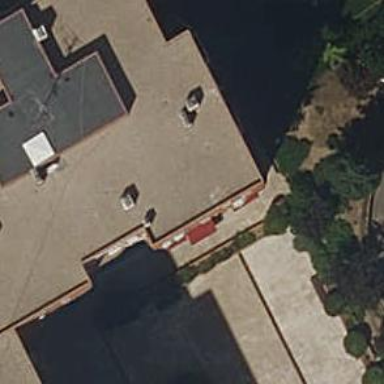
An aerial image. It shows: Restaurant.